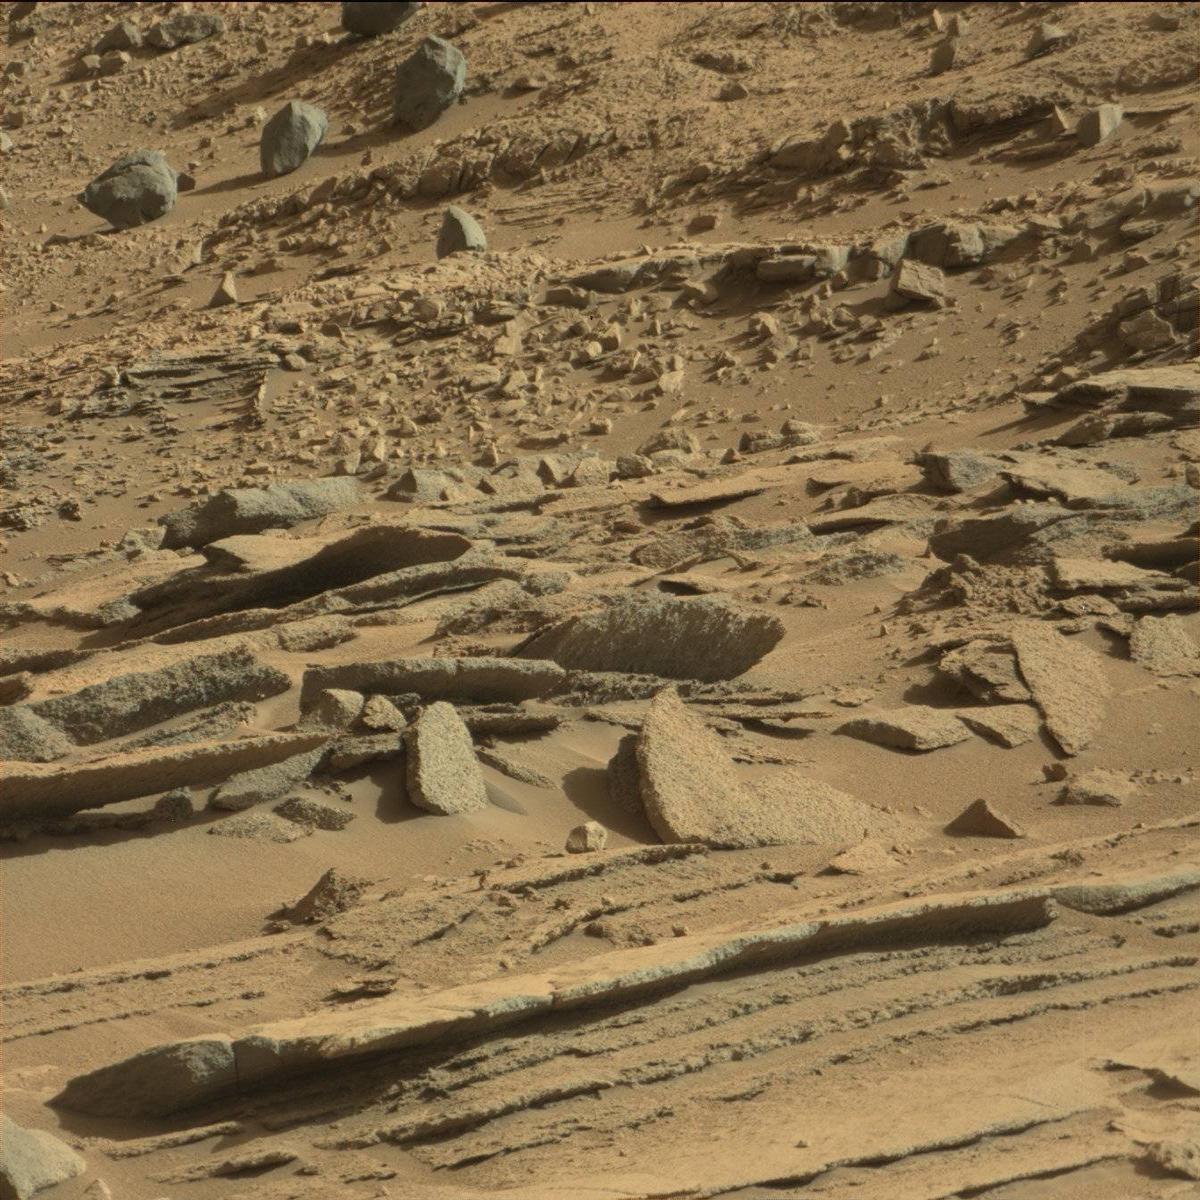
Terrain classes present: Bedrock, Rock, Sand / Soil